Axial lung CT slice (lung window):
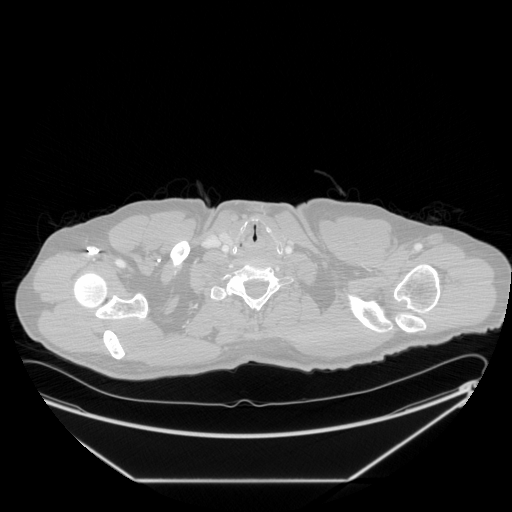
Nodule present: no